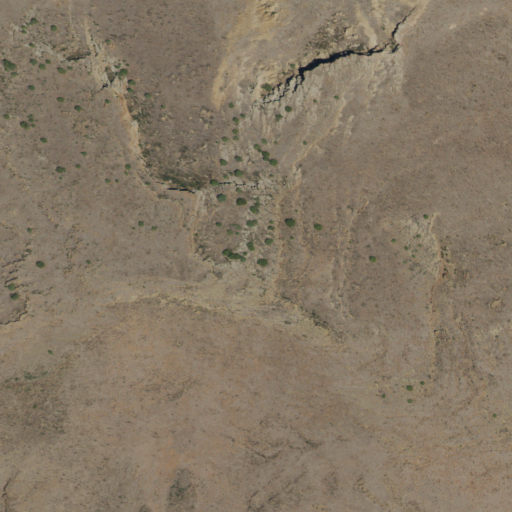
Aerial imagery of mountain in New Mexico named Mount Clayton containing shrub, evergreen forest, and grassland